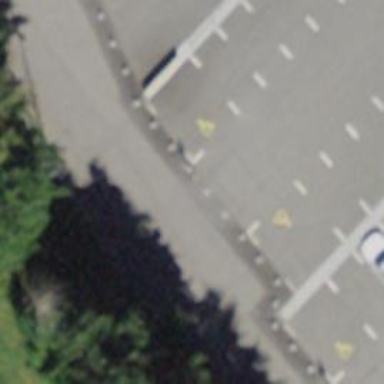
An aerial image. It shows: Bollard.